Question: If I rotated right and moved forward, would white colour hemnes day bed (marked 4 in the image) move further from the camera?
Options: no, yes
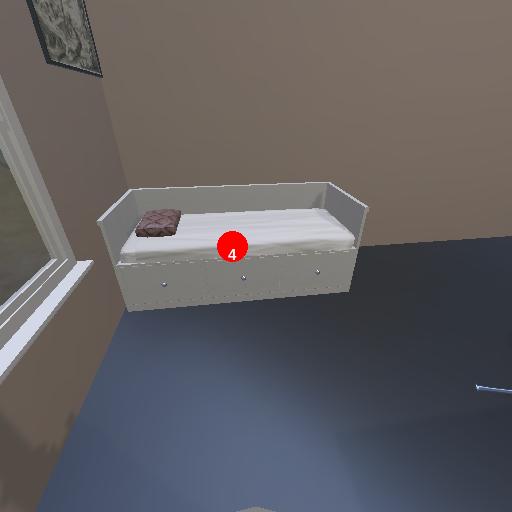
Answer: no